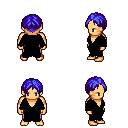
a pixel art fantasy rpg character, male body template, human, tanned skin, black robe, red pants, blue parted hairstyle, four views (front, back, left, right), 2x2 character sprite sheet, small pixel art, hard edges, no anti-aliasing